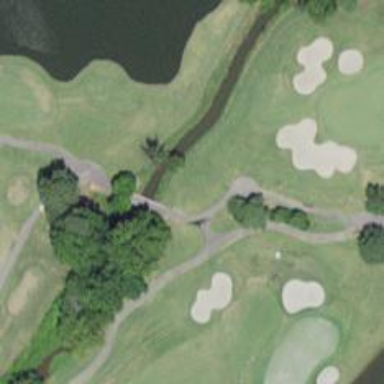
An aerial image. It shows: Path used for both walking and golf.